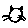
Label: cat